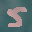
Label: 5